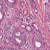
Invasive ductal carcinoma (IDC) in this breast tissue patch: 1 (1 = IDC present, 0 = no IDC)